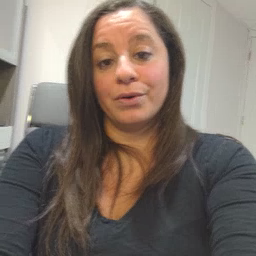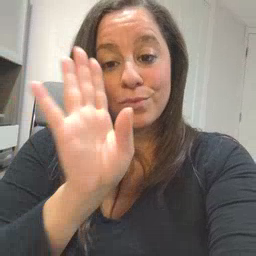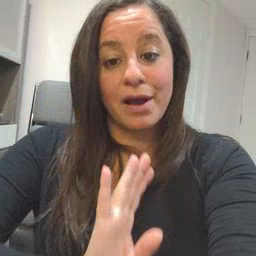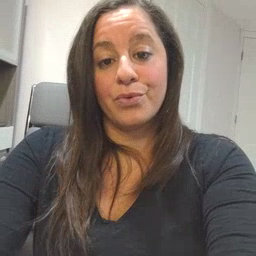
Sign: brown